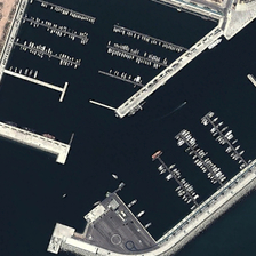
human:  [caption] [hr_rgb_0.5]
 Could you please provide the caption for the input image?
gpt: Port of white building.

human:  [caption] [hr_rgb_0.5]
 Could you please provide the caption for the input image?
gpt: The harbor with white buildings.

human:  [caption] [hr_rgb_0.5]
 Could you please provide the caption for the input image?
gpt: The white building at the dock

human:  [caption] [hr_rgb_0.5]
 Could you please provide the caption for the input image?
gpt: doors with white building.

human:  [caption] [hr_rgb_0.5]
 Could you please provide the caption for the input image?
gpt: The white building at the dock